Question: Count the number of objects in the diagram.
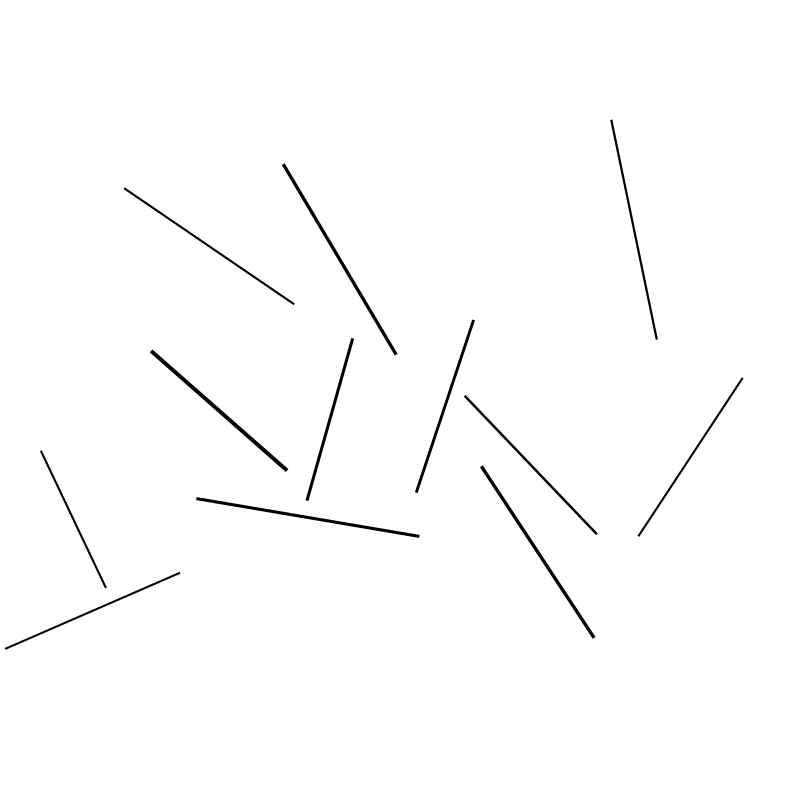
Answer: 12